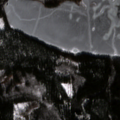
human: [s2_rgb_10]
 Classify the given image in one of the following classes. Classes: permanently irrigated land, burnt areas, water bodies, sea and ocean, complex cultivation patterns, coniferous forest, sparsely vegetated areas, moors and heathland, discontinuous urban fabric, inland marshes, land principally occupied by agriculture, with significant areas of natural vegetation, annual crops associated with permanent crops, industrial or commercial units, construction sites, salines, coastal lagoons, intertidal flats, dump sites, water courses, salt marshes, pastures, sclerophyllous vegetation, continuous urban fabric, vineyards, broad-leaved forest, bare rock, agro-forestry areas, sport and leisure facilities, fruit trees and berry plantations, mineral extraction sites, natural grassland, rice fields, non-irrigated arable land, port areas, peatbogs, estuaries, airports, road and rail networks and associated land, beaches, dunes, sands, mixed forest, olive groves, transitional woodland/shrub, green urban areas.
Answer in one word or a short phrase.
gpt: coniferous forest, mixed forest, water bodies